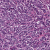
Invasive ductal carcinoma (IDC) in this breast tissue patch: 1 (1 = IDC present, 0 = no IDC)